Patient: sex M, age 71
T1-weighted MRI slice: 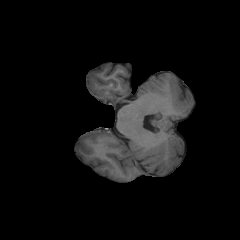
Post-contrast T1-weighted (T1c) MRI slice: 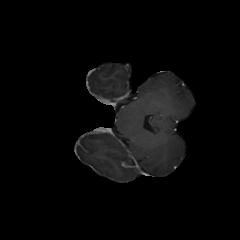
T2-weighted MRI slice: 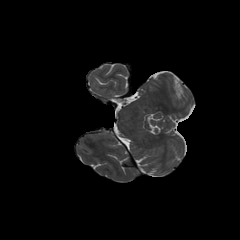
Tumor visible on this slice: yes
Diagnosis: Glioblastoma, IDH-wildtype
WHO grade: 4